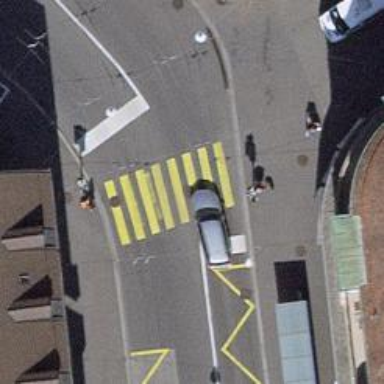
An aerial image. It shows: Crossing with zebra markings and traffic signals.